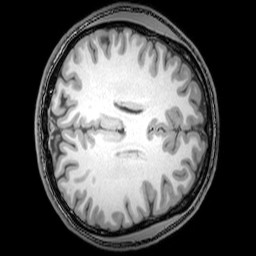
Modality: T1w
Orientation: axial
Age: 22
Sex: male
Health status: healthy
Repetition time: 0.081 s
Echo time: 0.037 s